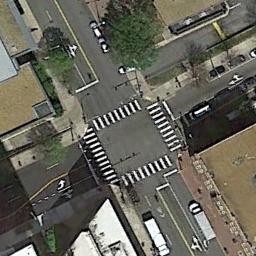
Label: intersection